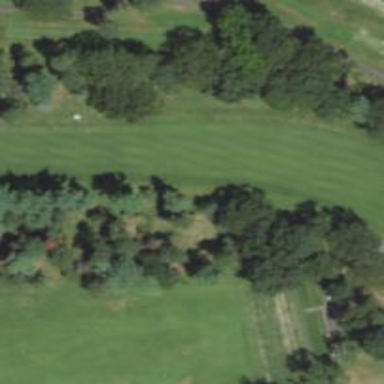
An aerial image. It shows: Golf hole.